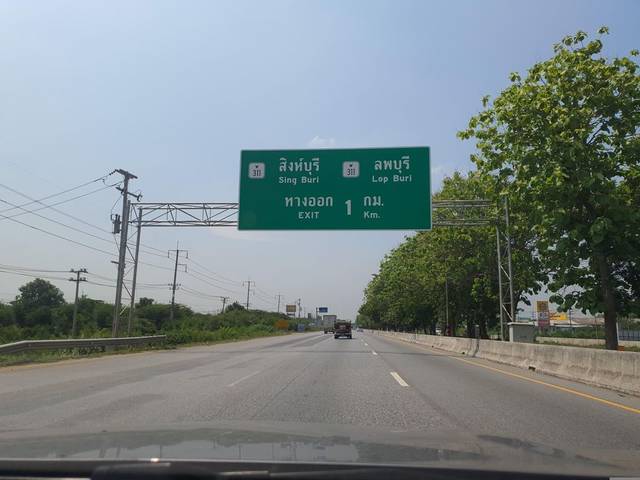
Region: Thailand
Coordinates: 14.887, 100.429